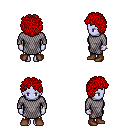
a pixel art fantasy rpg character, female body template, dark elf, purple skin, chain mail, red pants, red curly afro hairstyle, bracelets, brown shoes, four views (front, back, left, right), 2x2 character sprite sheet, small pixel art, hard edges, no anti-aliasing